Question: I need to append the following HTML fragment into a document, substituting a value for the display_spinner param:
'''
<script type="text/javascript" src="http://public.tableausoftware.com/javascripts/api/viz_v1.js"></script>
<div class="tableauPlaceholder" id="tableauPlaceholder" style="visibility:hidden;width:654px; height:1469px;background-image: url('http://tableau.russellchristopher.org:81/Background.gif'); top: 0px; left: 0px; width: 100%; margin-left: 76px;">
<noscript>
<a href="#"><img alt="Analytics, Inc. "
src="http://tableau.russellchristopher.org:81/Background.gif"
style="border: none" /></a>
</noscript>
<object class="tableauViz" width="654" height="1469" style="display:none;">
<param name="host_url" value="http%3A%2F%2Fpublic.tableausoftware.com%2F"
/>
<param name="site_root" value="" />
<param name="name" value="AnalyticsIncJavaScript&#47;AnalyticsInc" />
<param name="tabs" value="no" />
<param name="toolbar" value="yes" />
<param name="static_image" value="tableau.russellchristopher.org:81/Background.gif"
/>
<param name="animate_transition" value="yes" />
<param name="display_static_image" value="yes" />
<param name="display_spinner" value="" id="display_spinner" />
<param name="display_overlay" value="yes" />
<param name="display_count" value="yes" />
</object>
</div>
'''
Here's what I've come up with (JSFiddle here: <URL>
'''
$(document).ready(function () {
var $placeholder = $('<div class="tableauPlaceholder" style="width:654px; height:1469px;background-image: url("http%3A%2F%2Ftableau.russellchristopher.org:81%2FBackground.gif"); top: 0px; left: 0px; width: 100%; margin-left: 76px;"></div>'),
$noscript = $('<noscript> <a href="#"><img alt="Analytics, Inc. " src="http%3A%2F%2Ftableau.russellchristopher.org:81/Background.gif" style="border: none" /></a></noscript>'),
$tableauViz = $('<object class="tableauViz" width="654" height="1469"></object>'),
$host_url = $('<param name="host_url" value="http%3A%2F%2Fpublic.tableausoftware.com%2F">'),
$site_root = $('<param name="site_root" value="" />'),
$sheetName = $('<param name="name" value="AnalyticsIncJavaScript&#47;AnalyticsInc" />'),
$tabs = $('<param name="tabs" value="no" />'),
$toolbar = $('<param name="toolbar" value="yes" />'),
$static_image = $('<param name="static_image" value="http://tableau.russellchristopher.org:81/Background.gif"/>'),
$animate_trasnsition = $('<param name="animate_transition" value="yes" />'),
$display_static_image = $('<param name="display_static_image" value="yes" />'),
$display_overlay = $('<param name="display_overlay" value="yes" />'),
$display_count = $('<param name="display_count" value="yes" />'),
$display_spinner = $('<param name="display_spinner" value="' + 'no' + '" />');
$placeholder.append($noscript).append($tableauViz).append($host_url).append($site_root).append($sheetName).append($tabs).append($toolbar).append($static_image).append($animate_trasnsition).append($display_static_image).append($display_overlay).append($display_count).append($display_spinner).appendTo('body');
console.log(document.body);
});
'''
From what I can see in my console.log, there are multiple problems - and I'm still too new to this stuff to know exactly why:

- '<div>'- '<a>'- '</object>'- '/>'
I suspect you pros and kick me in the right direction in a couple of seconds....please kick me as you see fit? Thanks.
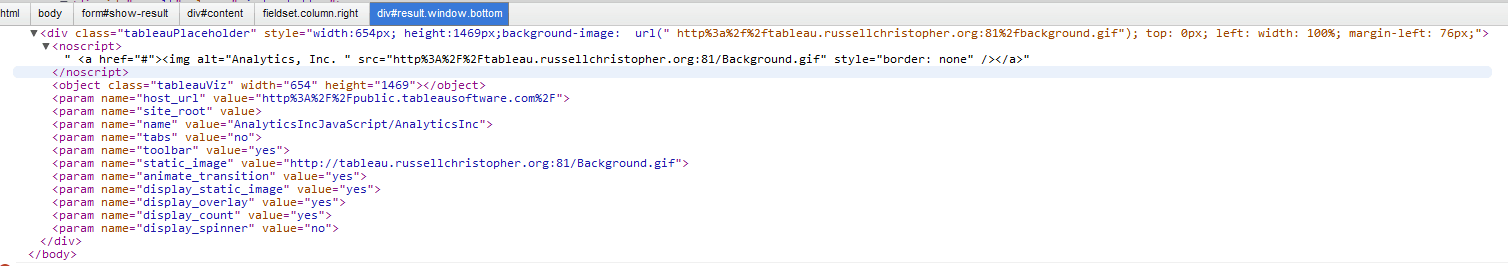
Answer: I think the best solution would be to create a template in your html and read that instead of making it in javascript..
Something like
'''
<!-- template code follows -->
<script type="text/template" id="tableau">
<div class="tableauPlaceholder" id="tableauPlaceholder" ..
..snip..
<param name="display_spinner" value="{placeholder}" id="display_spinner" />
..snip..
</div>
</script>
<!-- end of template -->
'''
then you need this code to load the template and change the placeholder
'''
var template = $('#tableau').html(),
filledTemplate = template.replace('{placeholder}','value for spinner');
$('body').append( filledTemplate );
'''
<URL>
('noscript')